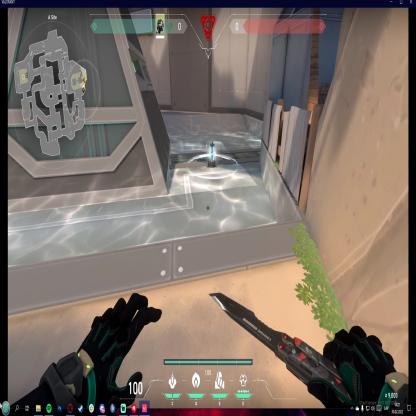
Label: planted spike